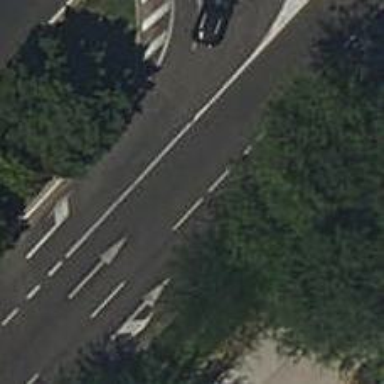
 featuring lane designated for buses on the right."